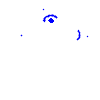
Particle: pion